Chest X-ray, AP view. Patient: 54 years old, sex M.
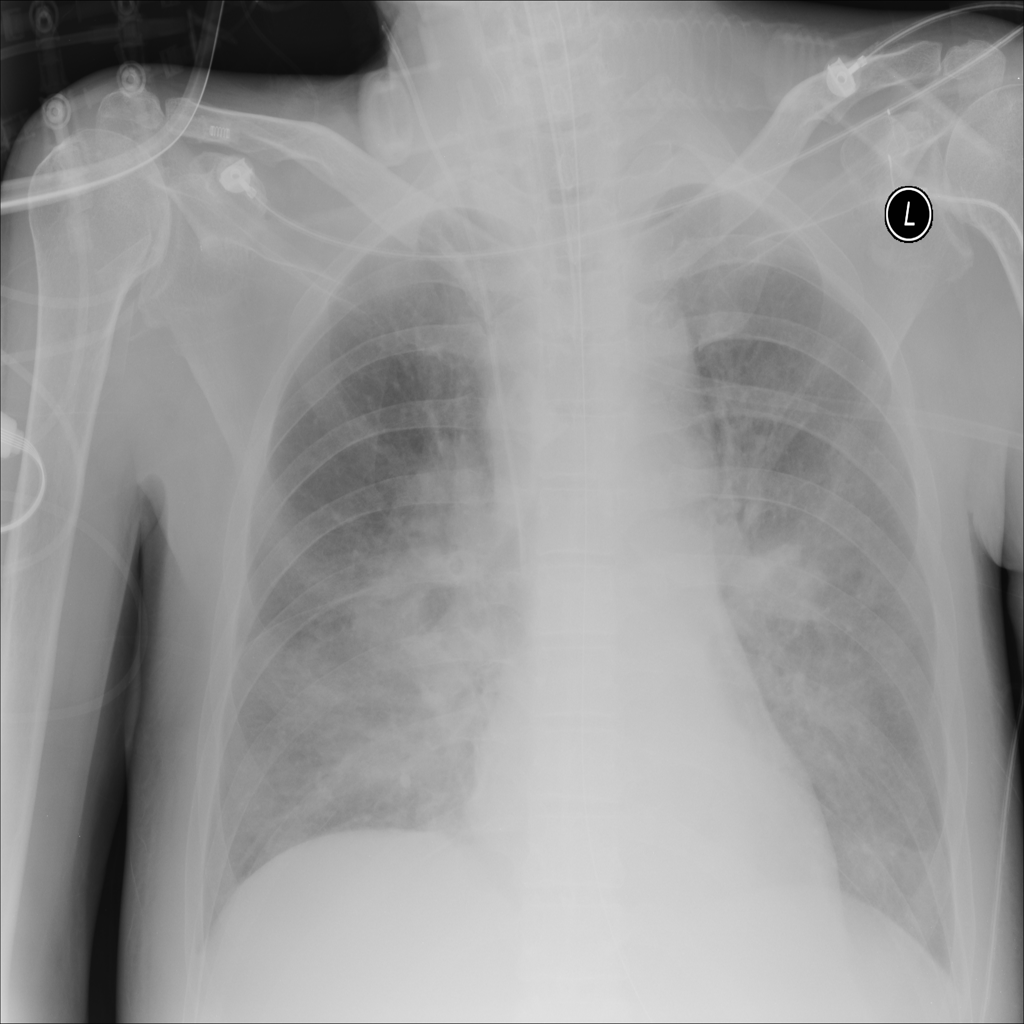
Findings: Infiltration